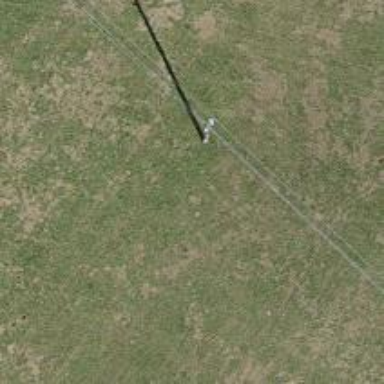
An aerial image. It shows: Power pole.